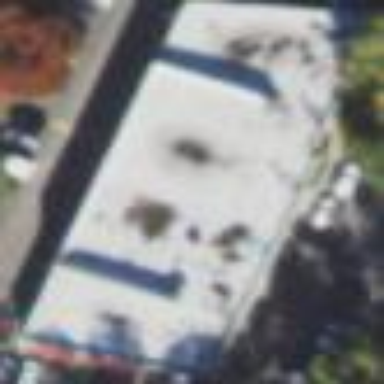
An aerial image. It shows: Commercial building.